Field crop: maize
Growth stage: 2
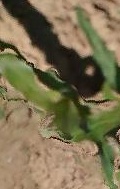
Species: maize